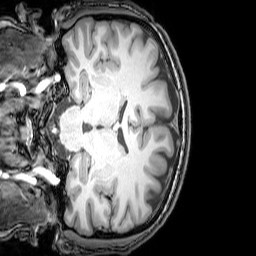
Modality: T1w
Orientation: coronal
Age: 21
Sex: male
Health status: healthy
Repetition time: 0.081 s
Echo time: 0.037 s